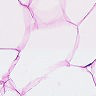
Metastatic tissue present: no